Interaction volume radius: 5 \u00c5
Interaction volume height: 15 \u00c5
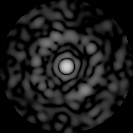
Disorder parameter: 0.8348